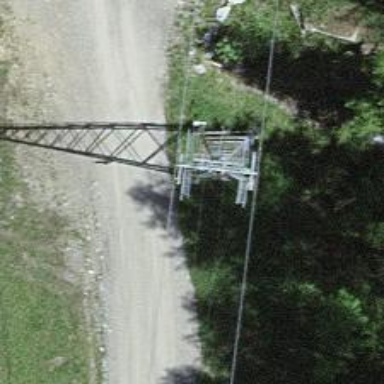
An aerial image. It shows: Pylon for aerialway.